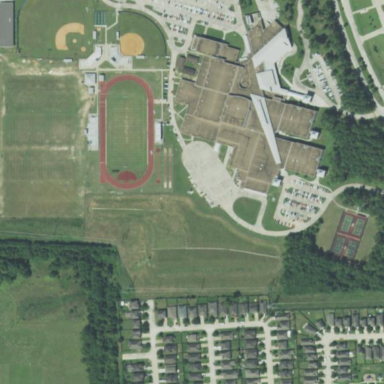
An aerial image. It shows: School.